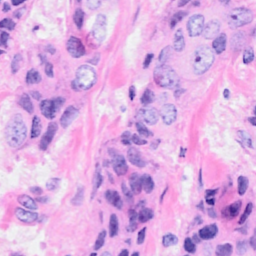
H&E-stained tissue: Breast